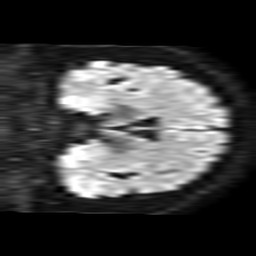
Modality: TRACE
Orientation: coronal
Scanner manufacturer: philips
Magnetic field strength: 1.5 T
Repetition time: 3.393 s
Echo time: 0.06922 s